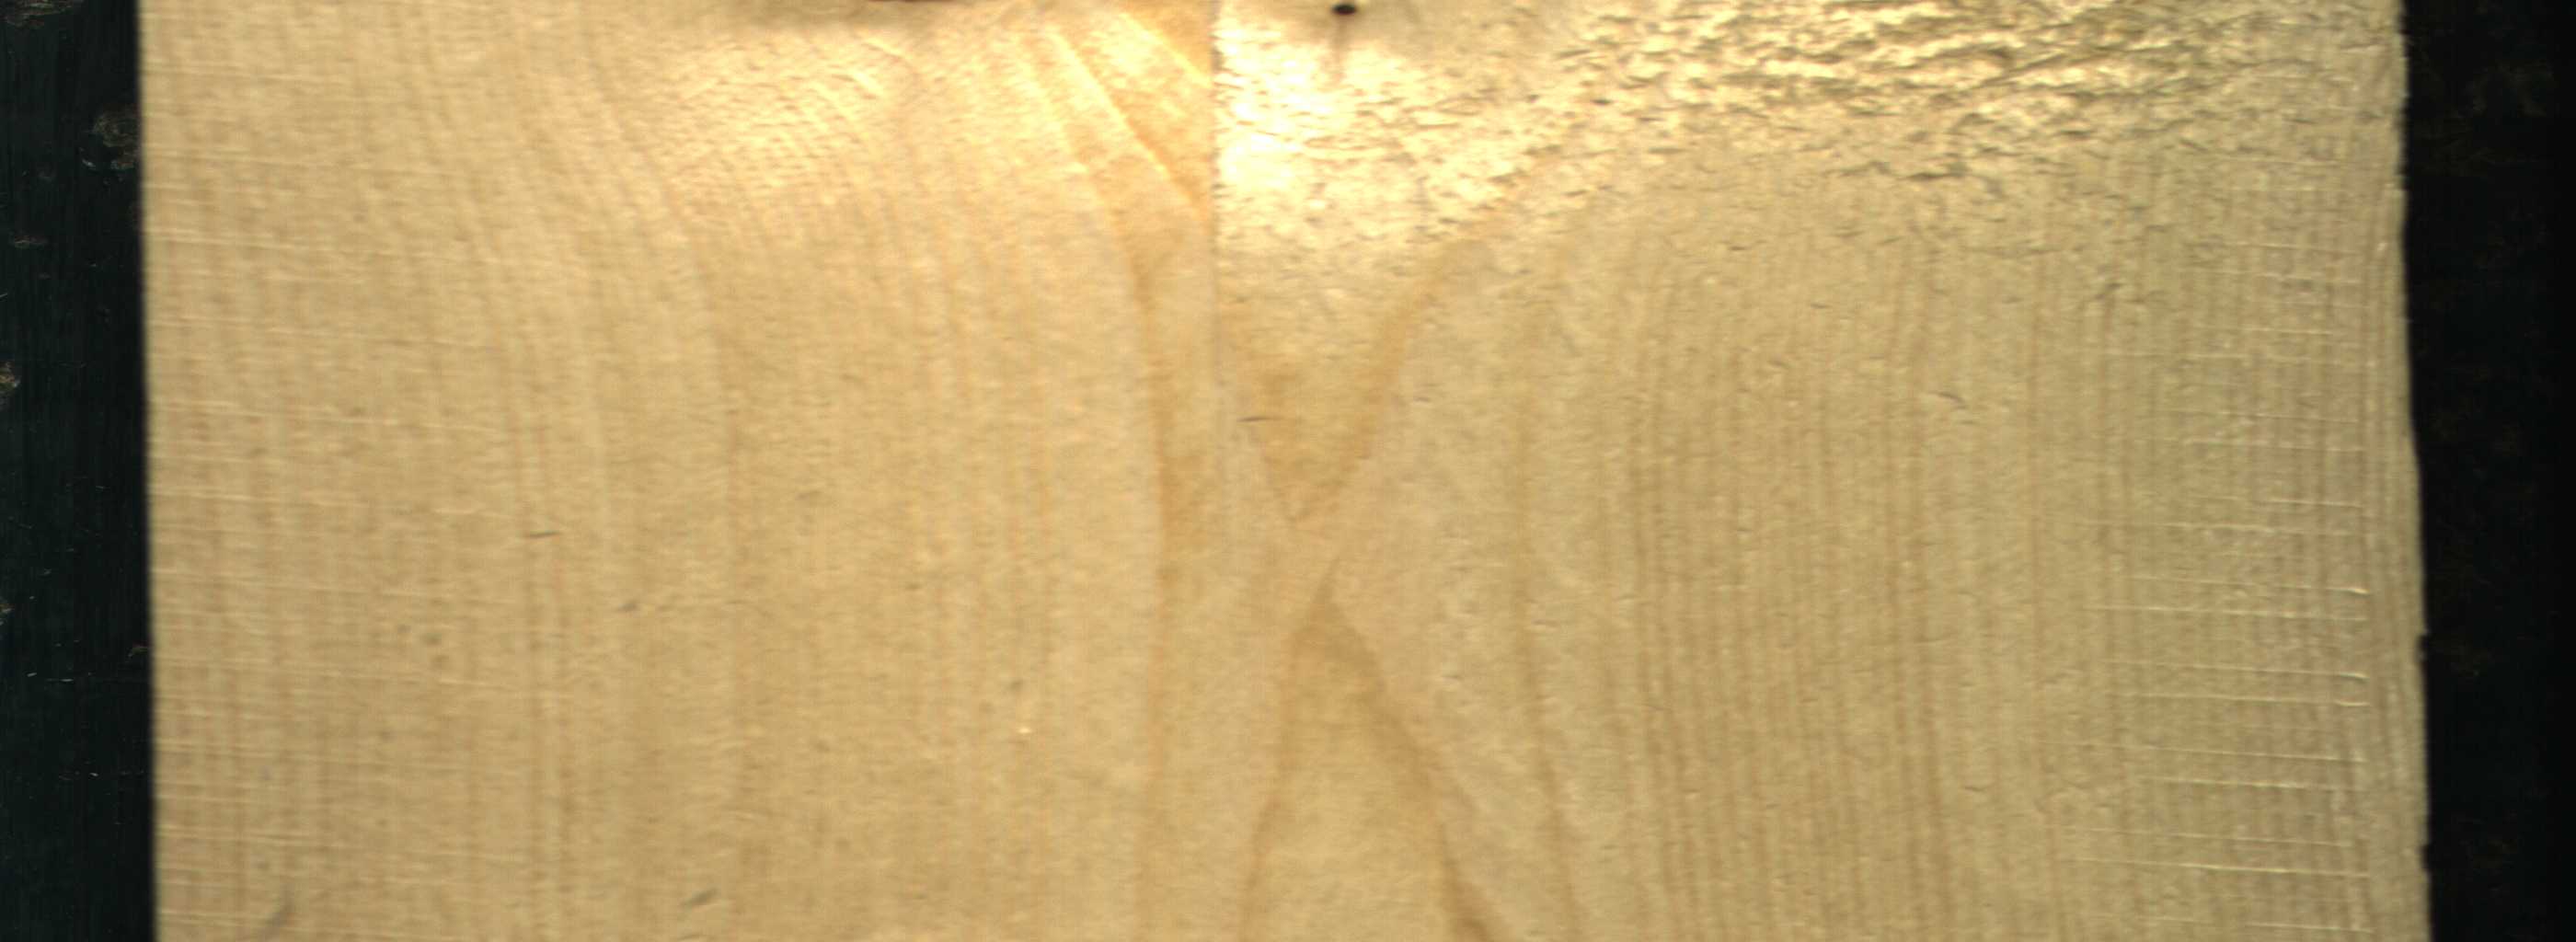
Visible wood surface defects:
Dead_Knot